Interaction volume radius: 5 \u00c5
Interaction volume height: 15 \u00c5
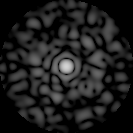
Disorder parameter: 0.8553